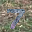
Label: 7